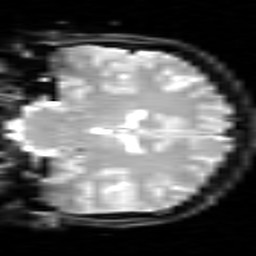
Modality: inplaneT2
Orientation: coronal
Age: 22
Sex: male